Field crop: maize
Growth stage: 2
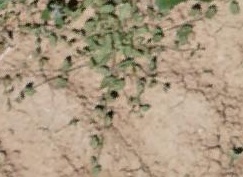
Species: convolvulus